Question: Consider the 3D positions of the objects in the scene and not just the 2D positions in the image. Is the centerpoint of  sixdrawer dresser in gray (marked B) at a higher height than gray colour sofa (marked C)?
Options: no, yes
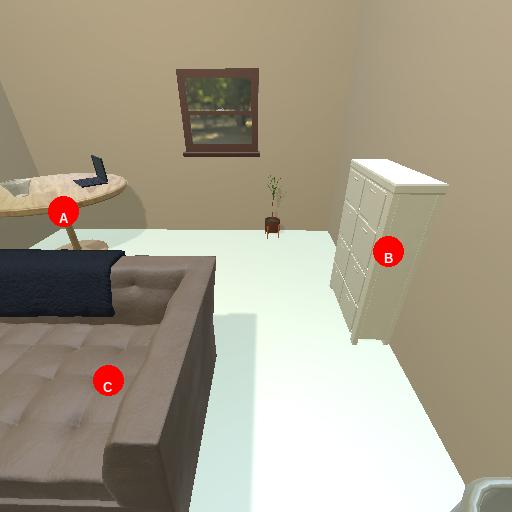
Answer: no